Question: I have a dataset of 70000+ data points (see picture)
<URL>
As you can see, in the column 'date' half of the format is different (more messy) compared to the other half (more clear). How can I make the whole format as the second half of my data frame?
I know how to do it manually, but it will take ages!
Thanks in advance!
'''
df['date'] = df['date'].apply(lambda x: dt.datetime.fromtimestamp(int(str(x)) / 1000).strftime('%Y-%m-%d %H:%M:%S') if str(x).isdigit() else x)
'''
Date is in a strange format
[
two data formats:
- -
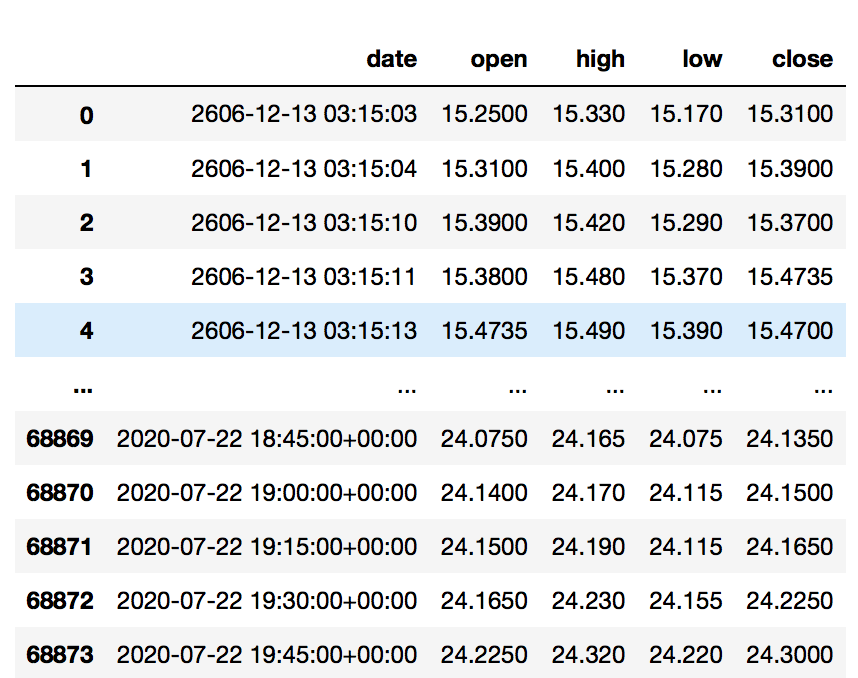
Answer: I've tried the below and it works, note that this assuming two key assumptions:
Your date fromat follows one and ONLY ONE of the TWO formats in your example!
The final output is a string!
If so, this should do the trick, else, it's a starting point and can be altered to you want it to look like:
'''
import pandas as pd
import datetime
#data sample
d = {'date':['20090602123000', '20090602124500', '2020-07-22 18:45:00+00:00', '2020-07-22 19:00:00+00:00']}
#create dataframe
df = pd.DataFrame(data = d)
print(df)
date
0 20090602123000
1 20090602124500
2 2020-07-22 18:45:00+00:00
3 2020-07-22 19:00:00+00:00
#loop over records
for i, row in df.iterrows():
#get date
dateString = df.at[i,'date']
#check if it's the undesired format or the desired format
#NOTE i'm using the '+' substring to identify that, this comes to my first assumption above that you only have two formats and that should work
if '+' not in dateString:
#reformat datetime
#NOTE: this is comes to my second assumption where i'm producing it into a string format to add the '+00:00'
df['date'].loc[df.index == i] = str(datetime.datetime.strptime(dateString, '%Y%m%d%H%M%S')) + '+00:00'
else:
continue
print(df)
date
0 2009-06-02 12:30:00+00:00
1 2009-06-02 12:45:00+00:00
2 2020-07-22 18:45:00+00:00
3 2020-07-22 19:00:00+00:00
'''